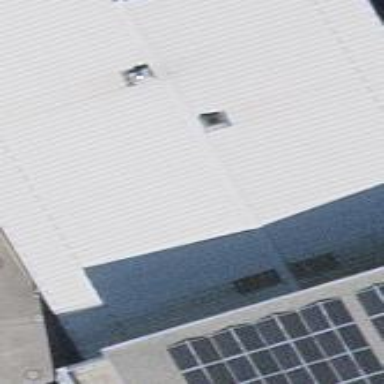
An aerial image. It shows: Industrial building.